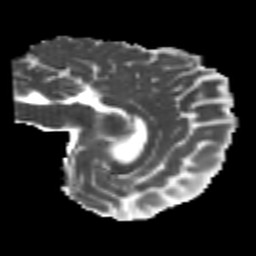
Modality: MD
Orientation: sagittal
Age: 22
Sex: female
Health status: healthy
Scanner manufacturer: philips
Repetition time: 7.477 s
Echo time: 0.08753 s